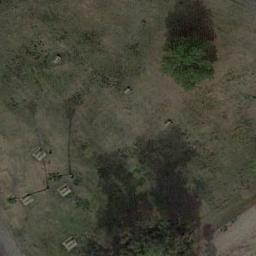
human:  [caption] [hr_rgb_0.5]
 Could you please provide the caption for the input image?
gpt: Some trees are on the meadow .

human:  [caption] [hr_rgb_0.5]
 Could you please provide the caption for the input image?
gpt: This meadow has sparse grasses and some trees .

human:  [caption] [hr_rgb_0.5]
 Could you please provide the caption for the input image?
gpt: The lawn was covered with sparse grass, Bare brown ground, And some trees on the lawn .

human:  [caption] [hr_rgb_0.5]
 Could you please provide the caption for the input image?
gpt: The entire image is dominated by grass .

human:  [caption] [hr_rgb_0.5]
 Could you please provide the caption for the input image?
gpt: There are some trees and bare land on the sparse meadow .